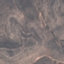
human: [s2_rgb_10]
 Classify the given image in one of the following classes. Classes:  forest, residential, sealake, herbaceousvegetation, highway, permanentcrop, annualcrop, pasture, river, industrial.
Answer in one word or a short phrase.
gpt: HerbaceousVegetation